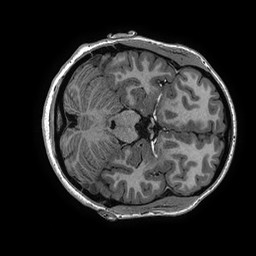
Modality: T1w
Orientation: axial
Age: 28
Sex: female
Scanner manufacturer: ge
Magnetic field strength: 3 T
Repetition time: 0.00668 s
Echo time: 0.00294 s